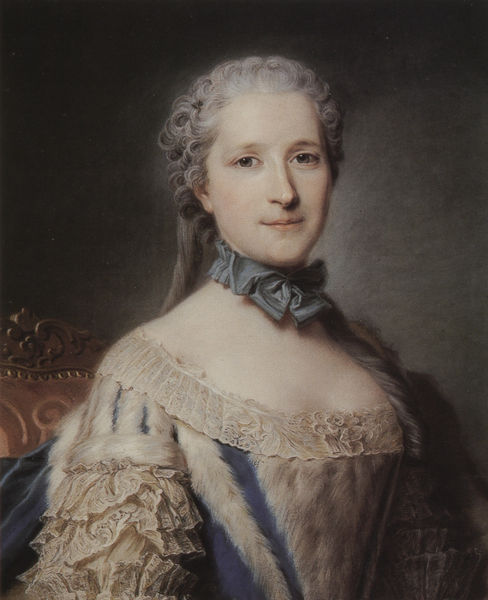
Titel: La Maréchale de Belle-Isle
Künstler: Maurice Quentin de La Tour
Institution: Privatsammlung.
Schlagwörter: blau, gemälde, haut, schatten, weiß, grün, mädchen, ocker, ausschnitt, braun, brust, busen, frankreich, frau, frisur, grau, haar, hell, hintergrund, kleid, licht, mund, nase, pastell, schwarz, stuhl, türkis, blick, dame, rot, schal, tuch, mode, schleife, alt, jung, wand, augen, band, barock, blass, gesicht, hermelin, inkarnat, kragen, pelz, samt, spitze, ärmel, bild, bildnis, portrait, porträt, rückenlehne, öl, gewand, gold, haare, halbfigur, mantel, reich, sessel, adel, rokkoko, spitzen, blässe, brosche, brustbild, dekollete, dekolletee, dekoltee, england, lippen, locken, poträt, puder, rokoko, rosa, schulter, seide, fell, hellblau, perücke, adlig, lächeln, schleppe, farbig, ruhig, sofa, lehne, halsband, mieder, tüll, bordüre, polster, zopf, ernst, schmal, halstuch, aufrecht, stuhllehne, gestreift, streifen, tiefe, rüschen, masche, foto, frisue, polsterung, mittelalter, korsett, dekolltee, adlige, besatz, fürstin, frauenporträt, mona lisa, porzelan, klei, maria, geliebte, portraät, lady, korsage, kaiserin, pastel, jabot, barrock, barrok, rockoko, pomp, la tour, prinzess, hanlsband, fellbesatz, geliegte, l, portrait#, adeö, #rokoko, halskruase